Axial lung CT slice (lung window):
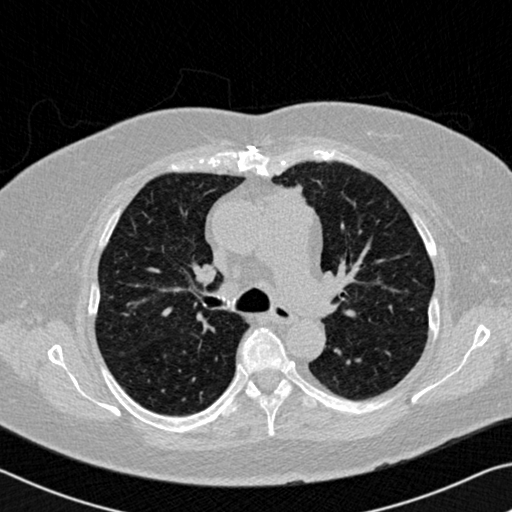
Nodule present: no